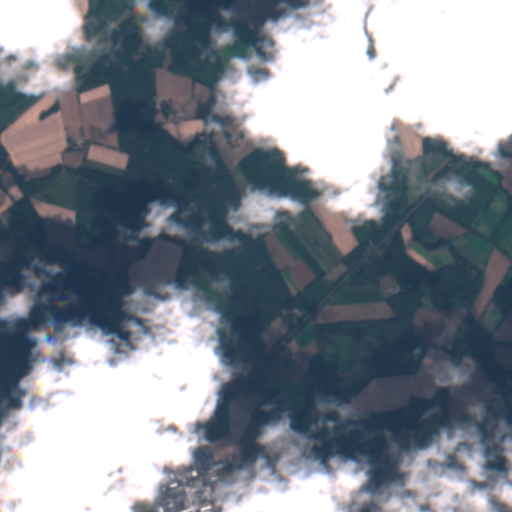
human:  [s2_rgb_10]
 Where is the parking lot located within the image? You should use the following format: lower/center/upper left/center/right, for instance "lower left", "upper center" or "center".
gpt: The parking lot is located in the lower of the image.
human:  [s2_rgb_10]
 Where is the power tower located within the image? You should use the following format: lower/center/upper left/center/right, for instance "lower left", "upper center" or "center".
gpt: The power tower is located in the right of the image.
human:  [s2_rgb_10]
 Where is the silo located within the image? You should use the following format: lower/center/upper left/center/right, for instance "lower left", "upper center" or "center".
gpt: The silo is located in the upper right of the image.
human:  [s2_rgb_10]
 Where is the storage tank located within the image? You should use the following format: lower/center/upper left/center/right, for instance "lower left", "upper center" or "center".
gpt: The storage tank is located in the lower center of the image.
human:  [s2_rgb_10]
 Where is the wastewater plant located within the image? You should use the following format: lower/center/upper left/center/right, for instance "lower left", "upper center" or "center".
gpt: The wastewater plant is located in the lower left of the image.
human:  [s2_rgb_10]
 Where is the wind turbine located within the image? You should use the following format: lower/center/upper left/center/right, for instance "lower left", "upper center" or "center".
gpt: The wind turbine is located in the upper center of the image.
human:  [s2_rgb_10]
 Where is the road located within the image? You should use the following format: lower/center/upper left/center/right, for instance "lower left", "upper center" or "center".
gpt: There is no road in the image.